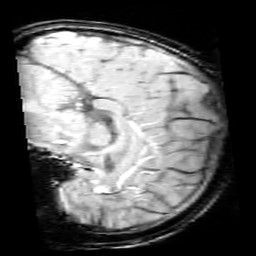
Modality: SWI
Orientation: sagittal
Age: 11
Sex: male
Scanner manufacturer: siemens
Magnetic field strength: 3 T
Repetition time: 0.027 s
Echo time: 0.02 s